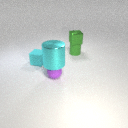
small green rubber cylinder behind small cyan rubber cube